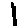
Label: line